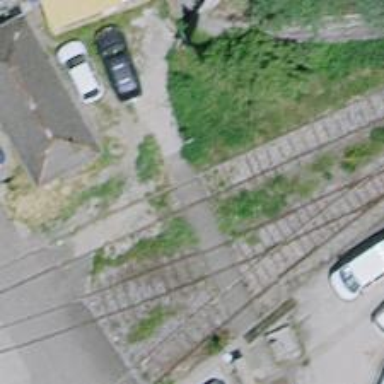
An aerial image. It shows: Unmarked crossing of railway.